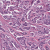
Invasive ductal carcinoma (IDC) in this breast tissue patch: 1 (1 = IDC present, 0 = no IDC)